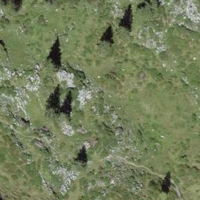
EUNIS habitat code: 26
Species observed at this site:
Rhododendron ferrugineum